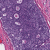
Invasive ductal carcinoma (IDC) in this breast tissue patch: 0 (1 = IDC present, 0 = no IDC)